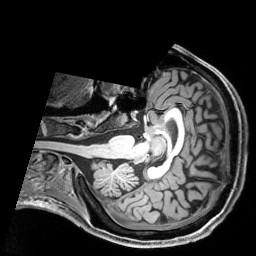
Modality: T1w
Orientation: axial
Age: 33
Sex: male